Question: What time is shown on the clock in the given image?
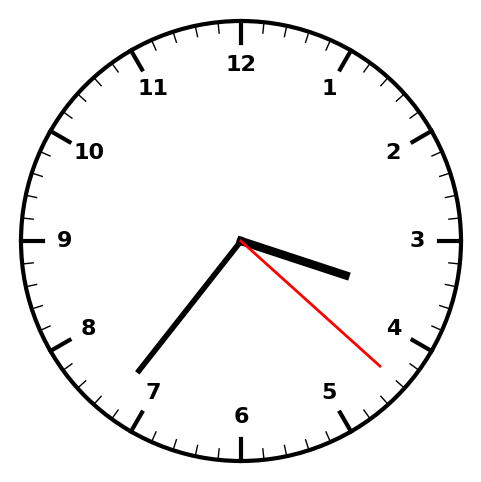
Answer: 03:36:22